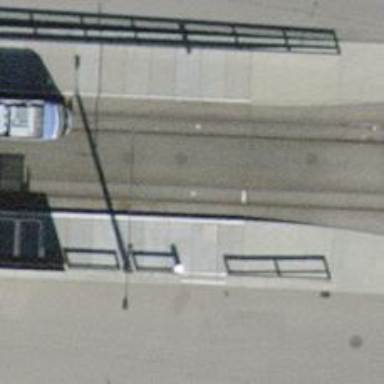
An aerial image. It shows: Tram stop with public transport stop position.